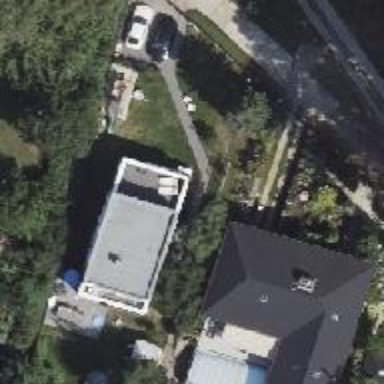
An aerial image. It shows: Detached building with hipped roof shape.